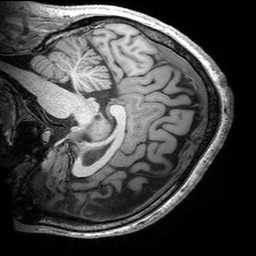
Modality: T1w
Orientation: sagittal
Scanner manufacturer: siemens
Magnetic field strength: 3 T
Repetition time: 2.53 s
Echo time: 0.00299 s